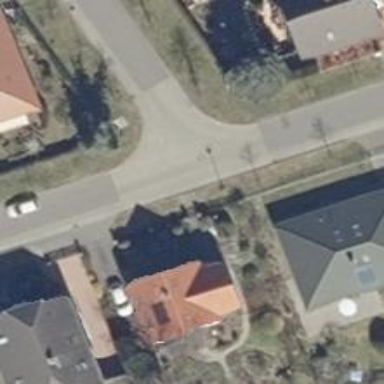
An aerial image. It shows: Residential road with asphalt surface and sidewalk on the left side.